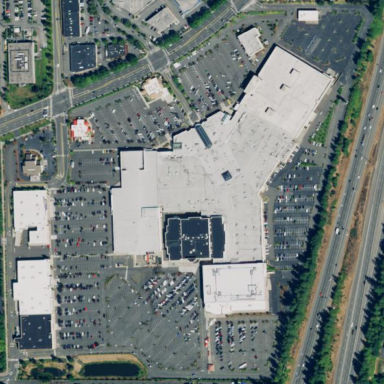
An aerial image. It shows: Retail area.